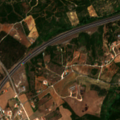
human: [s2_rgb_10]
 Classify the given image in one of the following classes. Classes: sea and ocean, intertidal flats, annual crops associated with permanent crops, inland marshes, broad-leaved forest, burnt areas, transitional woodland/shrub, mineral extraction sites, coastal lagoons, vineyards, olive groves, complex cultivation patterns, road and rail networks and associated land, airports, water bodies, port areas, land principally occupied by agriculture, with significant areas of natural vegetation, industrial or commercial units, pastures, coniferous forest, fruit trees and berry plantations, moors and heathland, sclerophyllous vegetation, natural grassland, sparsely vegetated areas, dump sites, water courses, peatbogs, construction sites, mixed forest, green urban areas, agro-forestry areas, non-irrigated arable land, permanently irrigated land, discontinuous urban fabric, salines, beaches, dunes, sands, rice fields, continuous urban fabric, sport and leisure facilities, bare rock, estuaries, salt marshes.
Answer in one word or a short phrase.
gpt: annual crops associated with permanent crops, land principally occupied by agriculture, with significant areas of natural vegetation, moors and heathland, transitional woodland/shrub